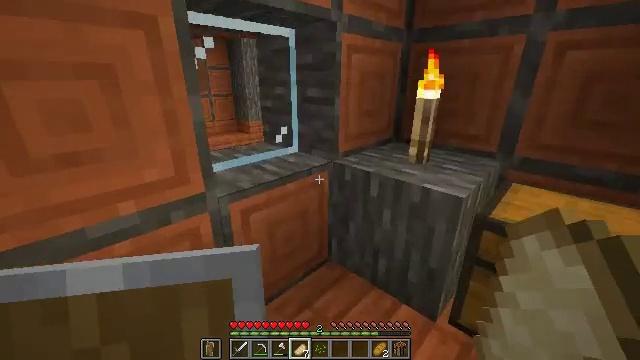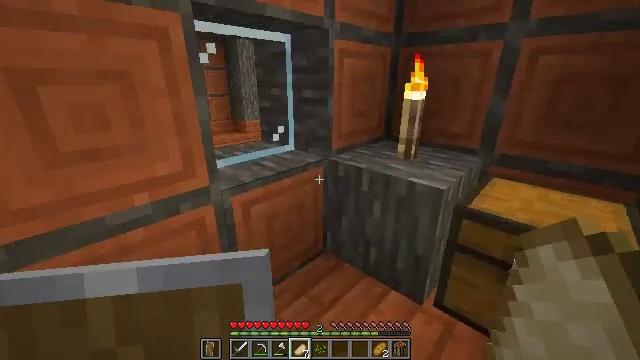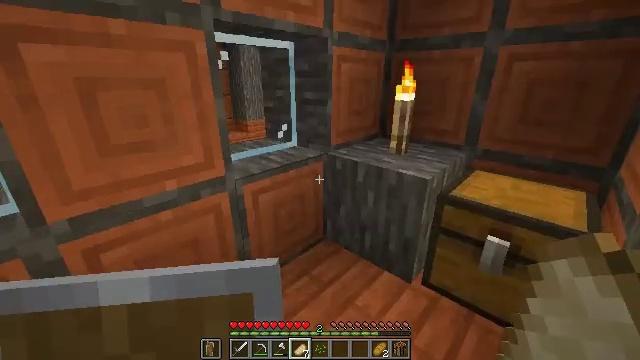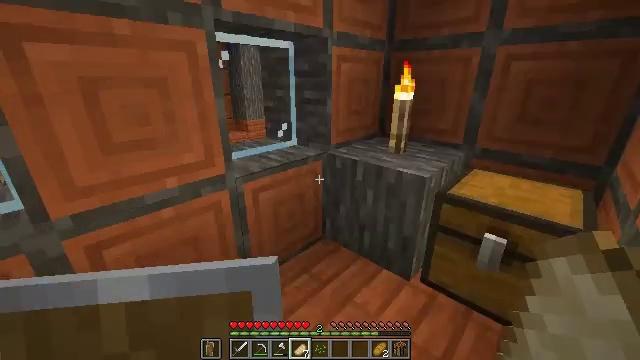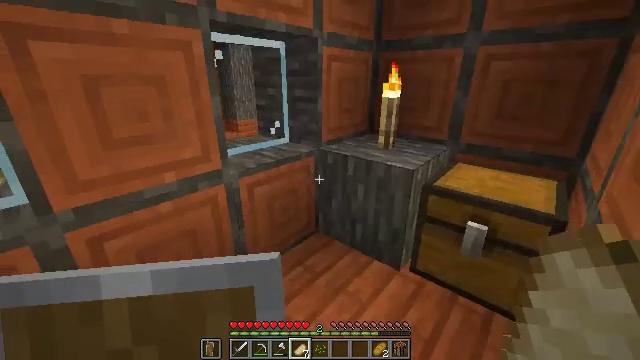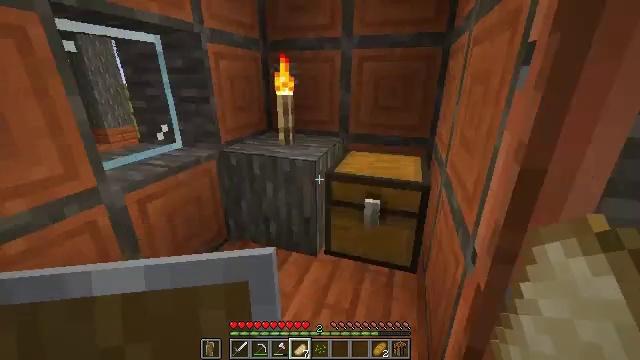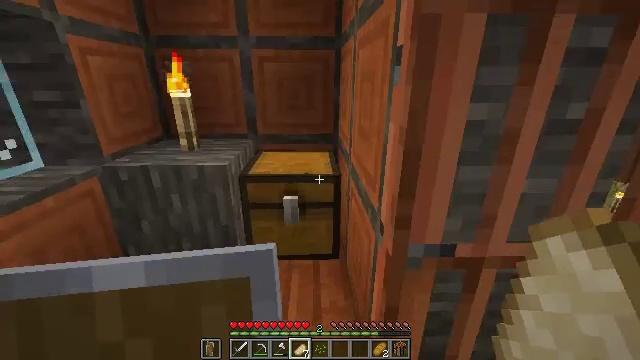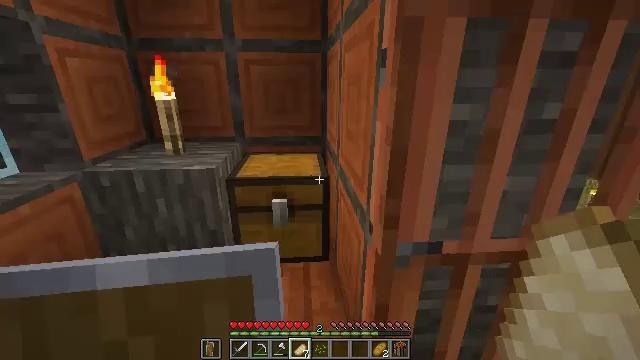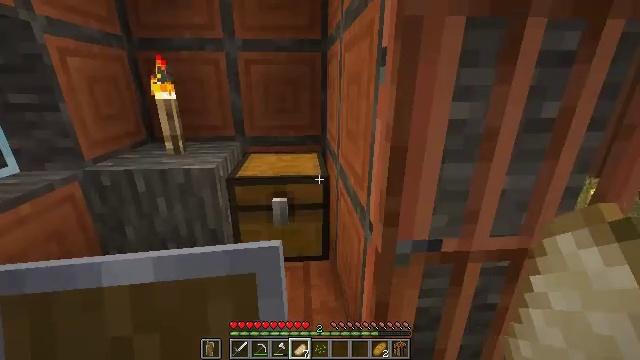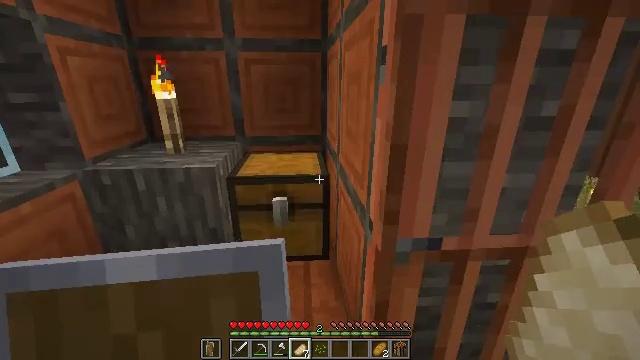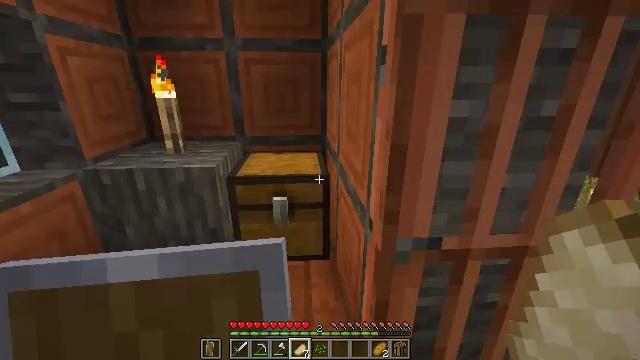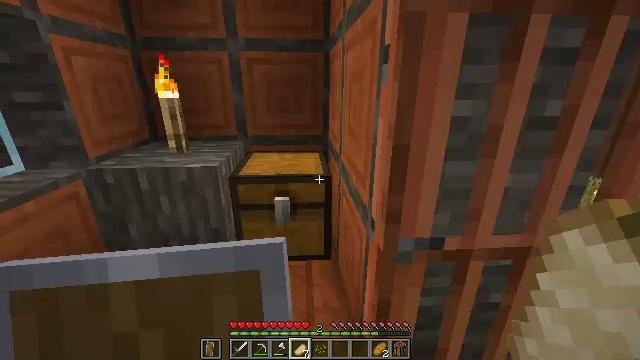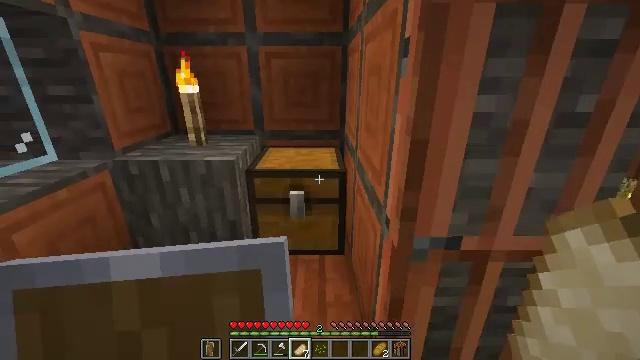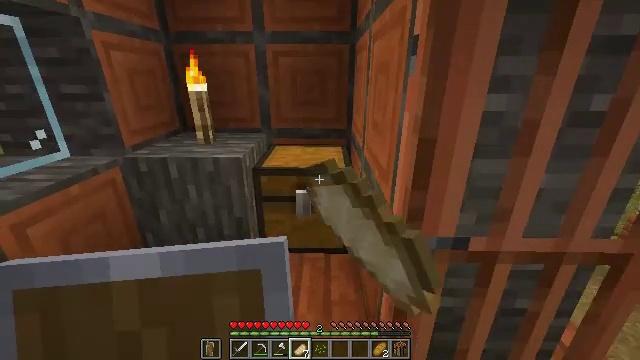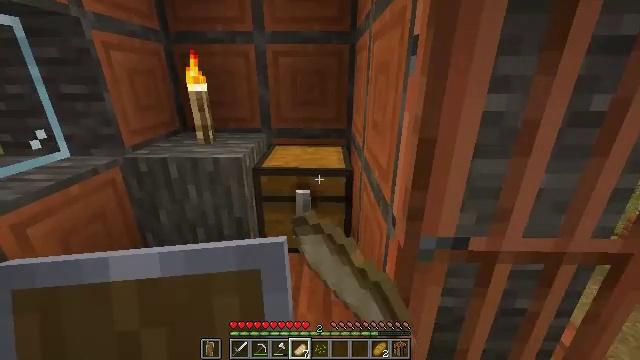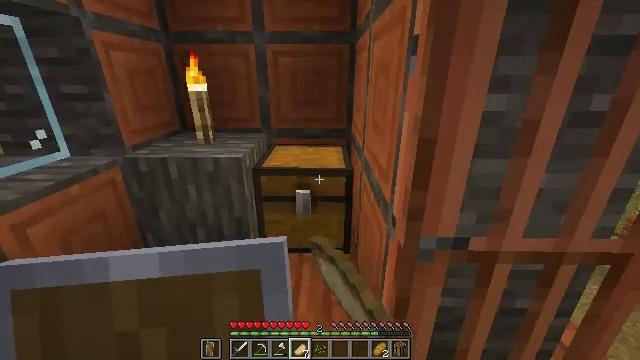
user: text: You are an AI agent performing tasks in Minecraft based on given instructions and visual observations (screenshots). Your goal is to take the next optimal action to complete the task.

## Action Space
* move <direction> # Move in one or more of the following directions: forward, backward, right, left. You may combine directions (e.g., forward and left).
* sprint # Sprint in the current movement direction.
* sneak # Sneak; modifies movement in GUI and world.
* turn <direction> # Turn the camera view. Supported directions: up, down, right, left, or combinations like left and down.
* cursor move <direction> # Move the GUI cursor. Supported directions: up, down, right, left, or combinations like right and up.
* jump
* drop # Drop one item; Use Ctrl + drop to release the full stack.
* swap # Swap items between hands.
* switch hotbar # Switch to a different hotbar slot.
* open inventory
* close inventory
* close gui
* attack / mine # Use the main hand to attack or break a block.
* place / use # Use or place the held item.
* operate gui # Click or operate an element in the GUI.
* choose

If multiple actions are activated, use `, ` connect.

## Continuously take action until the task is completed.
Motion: motion action
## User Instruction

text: Mine the bookshelf to gather resources.
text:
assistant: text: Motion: move back
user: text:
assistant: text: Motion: move back
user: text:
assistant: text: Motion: no_op
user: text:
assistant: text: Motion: turn right
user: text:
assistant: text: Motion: turn right
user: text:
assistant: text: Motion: turn right
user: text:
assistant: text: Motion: turn right
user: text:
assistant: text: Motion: no_op
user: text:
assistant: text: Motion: no_op
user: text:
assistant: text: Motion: no_op
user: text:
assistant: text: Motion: no_op
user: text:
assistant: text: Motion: turn left and down, use / place
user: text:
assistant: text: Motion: turn left, use / place
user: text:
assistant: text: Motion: use / place
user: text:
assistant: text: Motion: no_op
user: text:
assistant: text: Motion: no_op
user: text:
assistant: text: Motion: open gui
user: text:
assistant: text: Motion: no_op
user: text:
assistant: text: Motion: no_op
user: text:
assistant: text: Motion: no_op
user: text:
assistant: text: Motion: no_op
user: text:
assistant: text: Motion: no_op
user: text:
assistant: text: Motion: cursor move up
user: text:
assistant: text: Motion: cursor move up
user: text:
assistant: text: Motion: no_op
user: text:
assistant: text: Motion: sneak
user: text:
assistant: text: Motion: sneak
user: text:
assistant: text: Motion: sneak
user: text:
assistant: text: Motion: sneak
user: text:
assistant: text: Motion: sneak